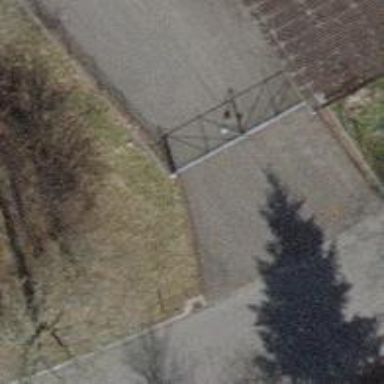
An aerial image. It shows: Gate.